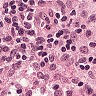
Metastatic tissue present: no